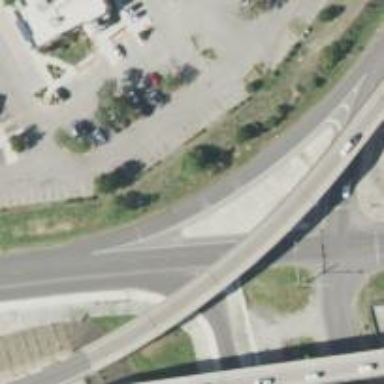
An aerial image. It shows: Asphalt secondary link road with frontage road access.